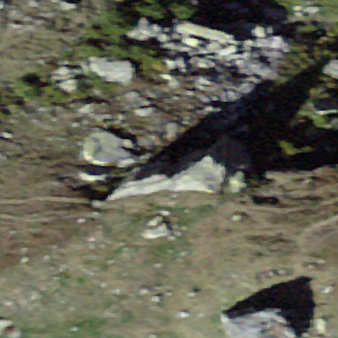
Label: bouldering_area